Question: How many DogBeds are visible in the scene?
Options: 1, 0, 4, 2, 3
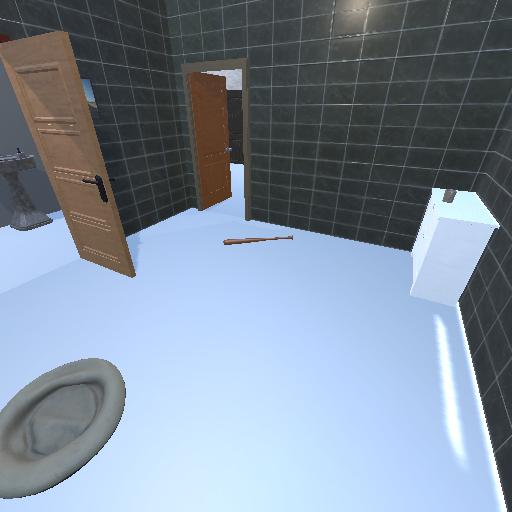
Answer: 1